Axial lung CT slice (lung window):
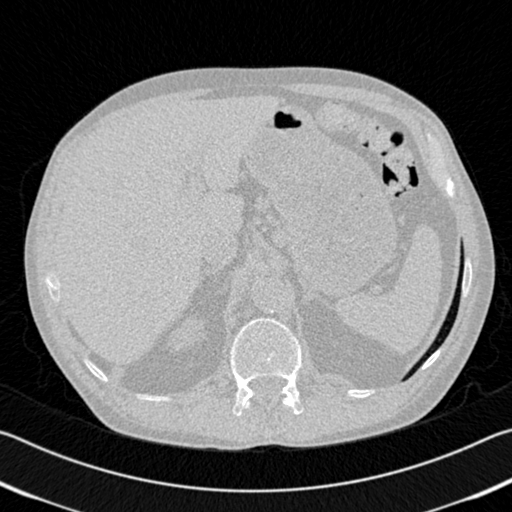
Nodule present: no